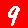
Digit: 9